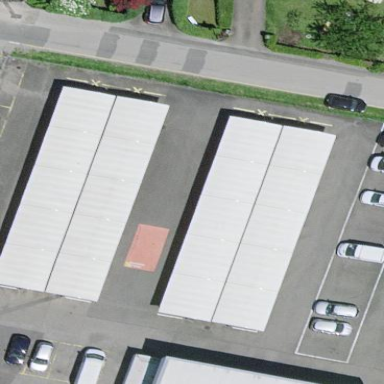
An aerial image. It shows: View of roof of building.